九年级 · 度量几何学
如图 1 为某酒店的圆形旋转门, 可看成如图 2 由外围的 $\odot O$ 和 3 翼隔风玻璃组成，外围圆有通道 $A B$ 和 $C D$, 且它们关于圆心 $O$ 中心对称, 圆内的 3 翼隔风玻璃可绕圆心 $O$转动, 且所成的夹角 $\angle E O F=\angle F O G=\angle G O E=120^{\circ}, 3$ 翼隔风玻璃在转动过程中, 始终使大厅内外空气隔离, 起到对大厅内保温作用. 例如: 当隔风玻璃转到如图 2 位置时,大厅内外空气被隔风玻璃 $O F, O G$ 隔离. 则通道 $A B$ 所对圆心角的度数的最大值为 $($ )

图1

图2

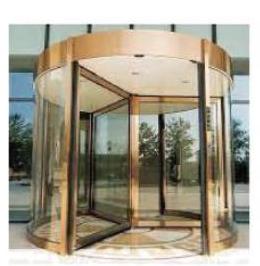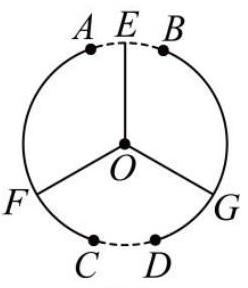
A. $30^{\circ}$
B. $60^{\circ}$
C. $90^{\circ}$
D. $120^{\circ}$


答案: B
解析: 由题意得可得 $\angle A O B$ 与 $\angle C O D$ 的最大值的和为 $120^{\circ}$, 结合 $A B$ 和 $C D$ 关于圆心 $O$ 中心对称即可求解.

【详解】解: $\because \angle E O F=\angle F O G=\angle G O E=120^{\circ}$

$\therefore \angle A O C$ 与 $\angle B O D$ 的最小值为 $120^{\circ}$

$\therefore \angle A O B$ 与 $\angle C O D$ 的最大值的和为 $120^{\circ}$

$\because A B$ 和 $C D$ 关于圆心 $O$ 中心对称

$\therefore A B=C D$

$\therefore \angle A O B=\angle C O D$, 最大值为 $\frac{1}{2} \times 120^{\circ}=60^{\circ}$

故选: B

【点睛】本题考查了圆心角、弧、弦的关系. 得出 $\angle A O B$ 与 $\angle C O D$ 的最大值的和为 $120^{\circ}$ 是解题关键.